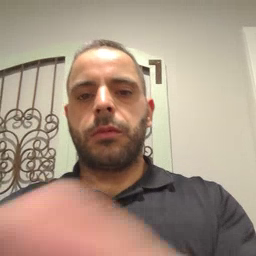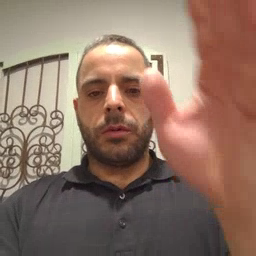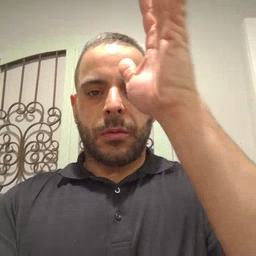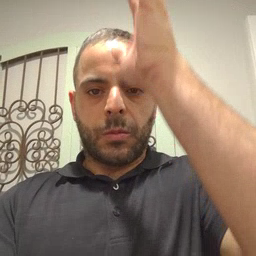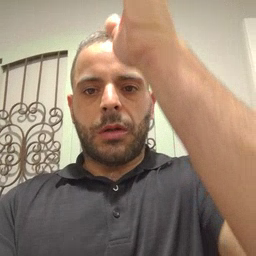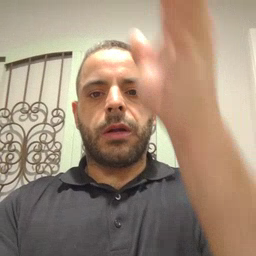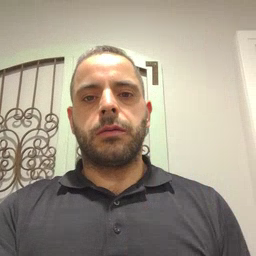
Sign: grandpa